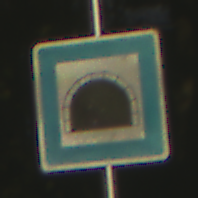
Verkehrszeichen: Tunnel
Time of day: SunriseSunset
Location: Outdoor (Nature)
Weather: PartlyCloudy
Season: NotSpecified
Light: Natural